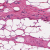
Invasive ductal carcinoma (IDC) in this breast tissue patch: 0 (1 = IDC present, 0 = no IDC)